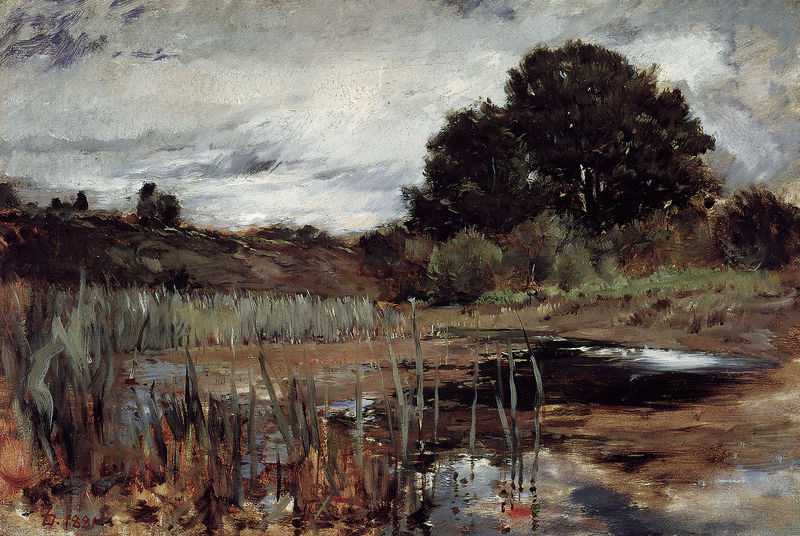
Titel: Landschaft bei Polling
Künstler: Frank Duveneck
Institution: Indianapolis, Museum of Art
Schlagwörter: baum, blau, dunkel, gemälde, himmel, wasser, weiß, wolken, bäume, grün, landschaft, see, teich, braun, degas, frankreich, schwarz, ölbild, gras, rot, erde, gräser, natur, schilf, spiegelung, busch, büsche, sträucher, pflanzen, weiher, düster, datierung, unwetter, monet, manet, spiegeln, regen, moor, wasserspiegel, 19. jahrhundert